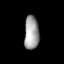
Tissue: lung
Cell type: Endothelial cells
Senescence score: 0.6507
Nuclear area (px): 486
Mean DAPI intensity: 158.87